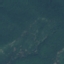
Land use / land cover: Forest